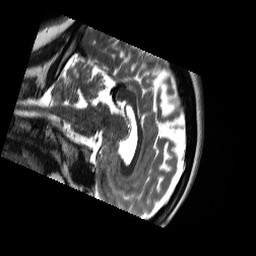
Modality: T2w
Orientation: sagittal
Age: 24
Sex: female